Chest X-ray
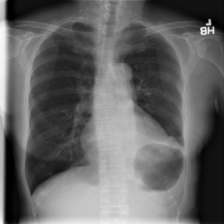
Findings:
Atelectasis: negative
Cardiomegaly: negative
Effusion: negative
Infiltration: negative
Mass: negative
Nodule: negative
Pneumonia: negative
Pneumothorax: positive
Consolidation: negative
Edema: negative
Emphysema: negative
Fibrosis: negative
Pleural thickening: negative
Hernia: negative